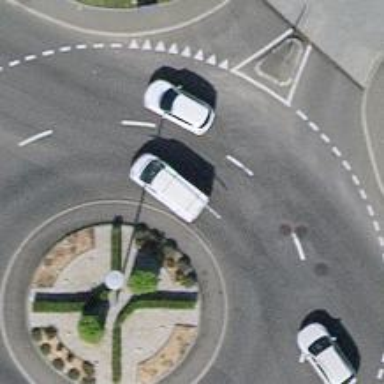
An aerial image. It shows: Secondary road with asphalt surface leading to roundabout.